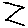
Label: zigzag